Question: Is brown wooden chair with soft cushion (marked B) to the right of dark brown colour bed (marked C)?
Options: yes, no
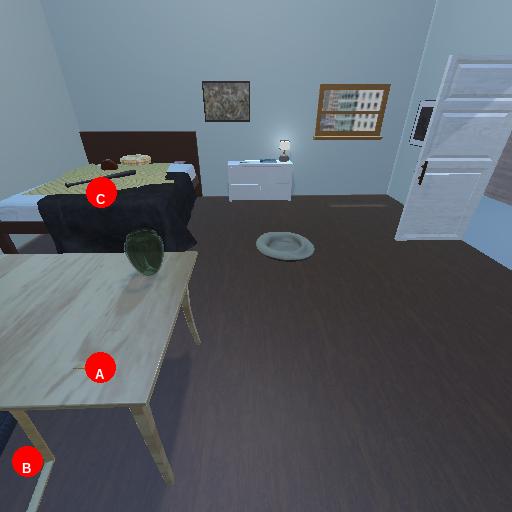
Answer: yes